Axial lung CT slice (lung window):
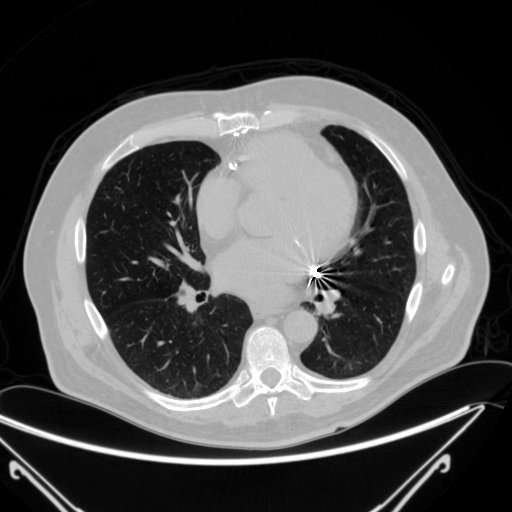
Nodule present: no